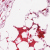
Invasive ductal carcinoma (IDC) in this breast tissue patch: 0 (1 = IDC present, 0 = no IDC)